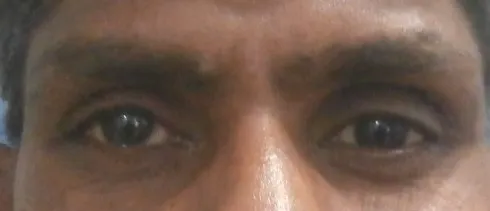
Final image after inferior rectus resection.
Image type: medical_photograph (other_medical_photograph)